Question: I met a problem in device below Android 4.0, the button in the ActionBarSherlock sometimes just can't vertically centered. This happened on devices running Android 2.3.6, and will not affect on any device running 4.0+
I made a pretty easy custom layout on the ActionBarSherlock, whose custom layout structure is shown in the XML below
## The layout that can't center button vertically:
'''
<Button
android:id="@+id/button_action_next"
android:layout_width="wrap_content"
android:layout_height="wrap_content"
android:layout_alignParentRight="true"
android:layout_alignParentTop="true"
android:background="@color/people_app_theme_color"
android:gravity="center"
android:text="NEXT"
android:textAppearance="?android:attr/textAppearanceSmall"
android:textColor="@android:color/white" />
<LinearLayout
android:id="@+id/linearLayout1"
android:layout_width="wrap_content"
android:layout_height="wrap_content"
android:layout_centerHorizontal="true"
android:gravity="center"
android:orientation="horizontal" >
<ImageButton
android:id="@+id/button_action_home"
android:layout_width="wrap_content"
android:layout_height="wrap_content"
android:layout_gravity="center"
android:background="@color/people_app_theme_color"
android:gravity="center"
android:maxHeight="30dp"
android:src="@drawable/android_home"
android:text="HOME"
android:textAppearance="?android:attr/textAppearanceSmall"
android:textColor="@android:color/white" />
<TextView
android:layout_width="wrap_content"
android:layout_height="wrap_content"
android:gravity="center"
android:minHeight="48dp"
android:text="TextView"
android:textColor="@android:color/white" />
</LinearLayout>
<Button
android:id="@+id/button_action_prev"
android:layout_width="wrap_content"
android:layout_height="wrap_content"
android:layout_alignParentLeft="true"
android:layout_alignParentTop="true"
android:background="@color/people_app_theme_color"
android:gravity="center"
android:text="PREV"
android:textAppearance="?android:attr/textAppearanceSmall"
android:textColor="@android:color/white" />
'''
And I simply just can't get the buttons ('button_action_next' and 'button_action_prev' centered vertically within the action bar)
I got the result like this:

, in the same app, I have another custom layout for ActionBarSherlock which could strangely make the buttons centered vertically very well. The layout of this custom layout is like this:
## The layout that can center buttons vertically:
'''
<Button
android:id="@+id/button_actionbar_done"
android:layout_width="wrap_content"
android:layout_height="wrap_content"
android:layout_alignParentRight="true"
android:layout_alignParentTop="true"
android:background="@color/people_app_theme_color"
android:gravity="center"
android:text="DONE"
android:textAppearance="?android:attr/textAppearanceSmall"
android:textColor="@android:color/white" />
<Button
android:id="@+id/button_actionbar_skip"
android:layout_width="wrap_content"
android:layout_height="wrap_content"
android:layout_alignParentLeft="true"
android:layout_alignParentTop="true"
android:background="@color/people_app_theme_color"
android:gravity="center"
android:text="SKIP"
android:textAppearance="?android:attr/textAppearanceSmall"
android:textColor="@android:color/white" />
<TextView
android:id="@+id/text_title"
android:layout_width="wrap_content"
android:layout_height="wrap_content"
android:layout_alignBaseline="@+id/button_actionbar_skip"
android:layout_alignBottom="@+id/button_actionbar_skip"
android:layout_centerHorizontal="true"
android:text="ENTER YOUR DETAILS"
android:textColor="@android:color/white" />
'''
The only difference between the working layout and not working layout, is the one that can't center buttons has a child 'LinearLayout' within it.
So my question is, how can I make sure that the buttons are vertically centered in any circumstances(avoid the result shown in the screenshot)?
# UPDATE: what I've tried
Thanks to @nicopico 's comment and this SO post: <URL> . I've applied 'layout_gravity="center"' to my layout, but the buttons are still not vertically centered.
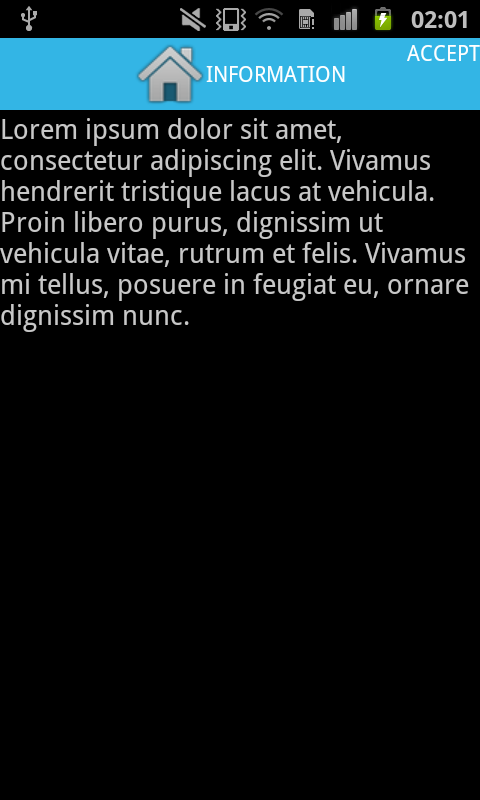
Answer: OK I got the problem.
Here's the solutions
# Solution 1
within this layout,
'''
<Button
android:id="@+id/button_actionbar_done"
android:layout_width="wrap_content"
android:layout_height="wrap_content"
android:layout_alignParentRight="true"
android:layout_alignParentTop="true"
android:background="@color/people_app_theme_color"
android:gravity="center"
android:text="DONE"
android:textAppearance="?android:attr/textAppearanceSmall"
android:textColor="@android:color/white" />
<Button
android:id="@+id/button_actionbar_skip"
android:layout_width="wrap_content"
android:layout_height="wrap_content"
android:layout_alignParentLeft="true"
android:layout_alignParentTop="true"
android:background="@color/people_app_theme_color"
android:gravity="center"
android:text="SKIP"
android:textAppearance="?android:attr/textAppearanceSmall"
android:textColor="@android:color/white" />
<TextView
android:id="@+id/text_title"
android:layout_width="wrap_content"
android:layout_height="wrap_content"
android:layout_alignBaseline="@+id/button_actionbar_skip"
android:layout_alignBottom="@+id/button_actionbar_skip"
android:layout_centerHorizontal="true"
android:text="ENTER YOUR DETAILS"
android:textColor="@android:color/white" />
'''
I deleted
> android:layout_alignParentTop="true"
in the two buttons, and applied:
> android:layout_centerVertical="true"
to both buttons, and it now can vertically centered within the ActionBar
# Solution 2
According to this post <URL>
I can apply the 'android:layout_marginBottom' or 'android:paddingBottom' to the buttons to make it centered.
---
However I still prefer the 'android:layout_centerVertical' method which is not hard-coded to numbers.